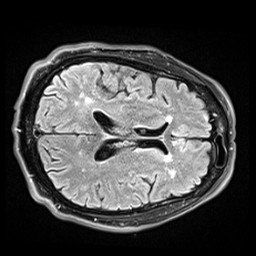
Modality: FLAIR
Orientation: axial
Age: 55
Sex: male
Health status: healthy
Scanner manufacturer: siemens
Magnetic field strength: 3 T
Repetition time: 9 s
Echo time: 0.088 s